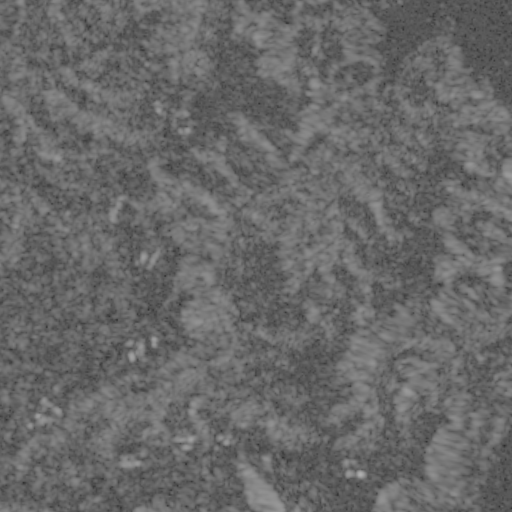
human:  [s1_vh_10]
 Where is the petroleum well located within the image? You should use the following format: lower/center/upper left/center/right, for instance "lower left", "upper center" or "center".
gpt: The petroleum well is located in the lower left of the image.
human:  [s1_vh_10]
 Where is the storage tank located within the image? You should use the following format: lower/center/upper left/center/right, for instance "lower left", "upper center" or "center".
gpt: The storage tank is located in the lower left of the image.
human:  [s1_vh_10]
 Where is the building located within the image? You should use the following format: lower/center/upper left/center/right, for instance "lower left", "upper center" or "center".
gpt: The building is located in the lower left of the image.
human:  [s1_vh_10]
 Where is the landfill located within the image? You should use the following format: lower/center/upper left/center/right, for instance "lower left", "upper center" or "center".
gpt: There is no landfill in the image.

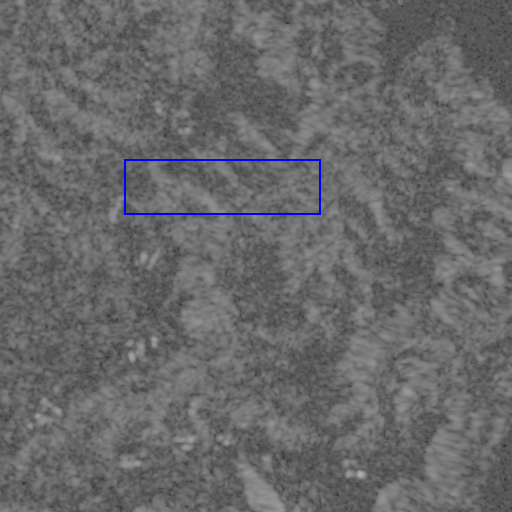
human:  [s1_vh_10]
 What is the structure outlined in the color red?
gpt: There is no red outline.
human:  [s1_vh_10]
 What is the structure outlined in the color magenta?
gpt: There is no structure outlined in magenta.